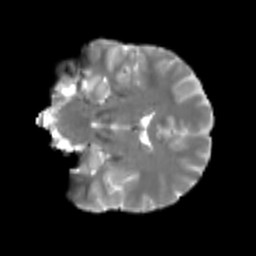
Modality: T2w
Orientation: coronal
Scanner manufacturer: siemens
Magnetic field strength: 3 T
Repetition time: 4 s
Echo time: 0.0594 s